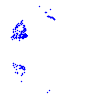
Particle: pion